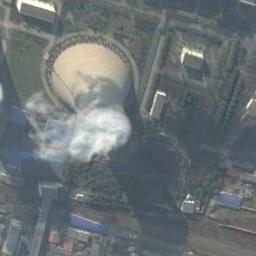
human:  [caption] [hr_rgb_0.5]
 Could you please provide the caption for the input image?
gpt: There are many buildings of different shapes next to the thermal power station .

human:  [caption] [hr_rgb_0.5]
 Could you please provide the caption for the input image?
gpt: Here are two thermal power stations, one of which is emitting smoke .

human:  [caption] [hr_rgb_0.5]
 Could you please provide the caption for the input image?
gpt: The thermal power station is next to some buildings and trees with white mist above .

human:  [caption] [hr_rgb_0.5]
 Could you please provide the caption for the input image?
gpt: There are simple buildings in a thermal power station, A cooling tower that is steaming, and a large green area around it .

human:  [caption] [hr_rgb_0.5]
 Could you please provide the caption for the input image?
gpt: There are some buildings and a chimney on the thermal power station .